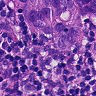
Metastatic tissue present: yes